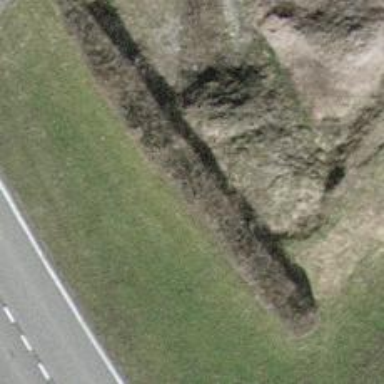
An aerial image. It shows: Hedge barrier.